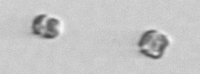
Label: Thalassiosira_sp_aff_mala